Question: When I execute
'''
$ mysql -u root -p
'''
in terminal command line, wireshark can't capture anything.
But when I execute
'''
$ mysql -u root -p -h 127.0.0.1
'''
in this case wireshark could capture packets. See below:

I'd like to know what's the diff between '-h' and without it?
By the way if I use '-h localhost', wireshark also can't capture anything.
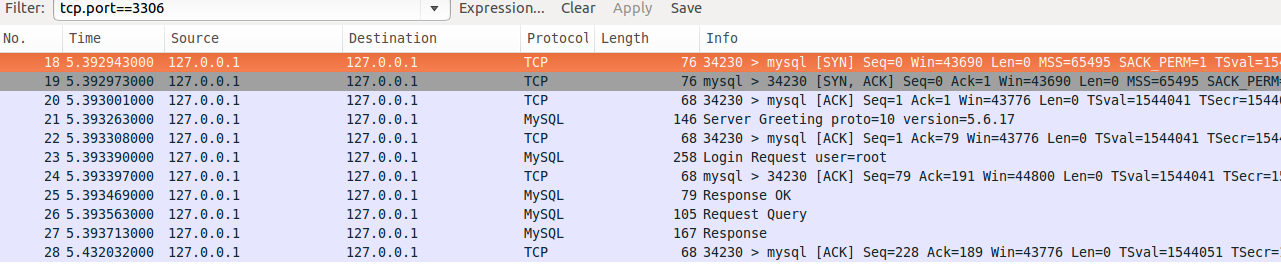
Answer: The default on *nix systems is for MySQL to connect by a socket file which will not use the network. This is why Wireshark captures nothing in this case. You should also see nothing if you use localhost instead of 127.0.0.1
From the documentation:
> On Unix, MySQL programs treat the host name localhost specially, in a
way that is likely different from what you expect compared to other
network-based programs. For connections to localhost, MySQL programs
attempt to connect to the local server by using a Unix socket file.
This occurs even if a --port or -P option is given to specify a port
number. To ensure that the client makes a TCP/IP connection to the
local server, use --host or -h to specify a host name value of
127.0.0.1, or the IP address or name of the local server. You can also specify the connection protocol explicitly, even for localhost, by
using the --protocol=TCP option.
To capture the MYSQL Protocol
'mysql -u userName -p<passWord> --host=localhost --port=3306 --protocol=TCP'